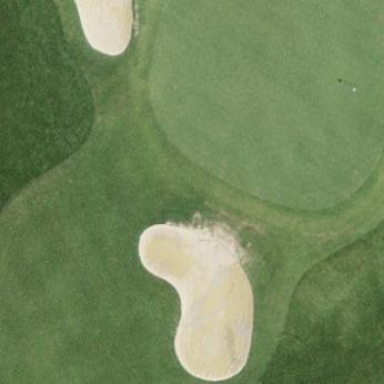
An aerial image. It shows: Sand bunker on golf course.